Question: I would like to find local minima and local maxima of a given vector. Let's assume that the given vector is as follow:
'''
speed =
0.0002
0.0008
0.0014
0.0027
0.0037
0.0047
0.0054
0.0053
0.0053
0.0058
0.0060
0.0063
0.0062
0.0065
0.0062
0.0061
0.0060
0.0057
0.0062
0.0057
0.0053
0.0050
0.0047
0.0065
0.0049
0.0048
0.0033
0.0033
0.0041
0.0049
0.0063
0.0075
0.0085
0.0105
0.0108
0.0109
0.0105
0.0105
0.0099
0.0098
0.0099
0.0099
0.0105
0.0103
0.0112
0.0108
0.0088
0.0079
0.0066
0.0055
0.0058
0.0049
0.0049
0.0055
0.0060
0.0051
0.0055
0.0060
0.0053
0.0047
0.0058
0.0050
0.0044
0.0033
0.0022
0.0008
0.0015
0.0010
0.0011
0.0024
0.0028
0.0024
0.0016
0.0009
0.0009
0.0009
0.0015
0.0015
0.0025
0.0031
0.0030
0.0042
0.0051
0.0060
0.0065
0.0054
0.0012
0.0043
0.0059
0.0070
0.0078
0.0076
0.0082
0.0087
0.0088
0.0095
0.0101
0.0100
0.0110
0.0103
0.0111
0.0120
0.0118
0.0116
0.0115
0.0121
0.0120
0.0145
0.0107
0.0119
0.0110
0.0116
0.0102
0.0086
0.0076
0.0071
0.0055
0.0066
0.0063
0.0077
0.0052
0.0059
0.0061
0.0036
0.0047
0.0053
0.0027
0.0020
0.0011
0.0041
0.0034
0.0034
0.0019
0.0022
0.0008
0.0001
0.0007
0.0009
0.0010
0.0010
0.0001
0.0007
0.0014
0.0016
0.0016
0.0013
0.0008
0.0008
0.0005
0.0004
0.0002
0.0001
0.0004
0.0005
0.0006
0.0005
0.0006
0.0006
0.0004
0.0002
0.0000
0.0001
0.0001
0.0002
0.0003
0.0004
0.0004
0.0005
0.0007
0.0008
0.0007
0.0006
0.0005
0.0006
0.0006
0.0004
0.0002
0.0003
0.0006
0.0005
0.0005
0.0010
0.0012
0.0014
0.0020
0.0028
0.0039
0.0044
0.0061
0.0074
0.0082
0.0091
0.0102
0.0108
0.0110
0.0117
0.0128
0.0133
0.0148
0.0153
0.0155
0.0150
0.0146
0.0137
0.0130
0.0113
0.0110
0.0107
0.0112
0.0114
0.0113
0.0104
0.0101
0.0095
0.0088
0.0083
0.0076
0.0057
0.0047
0.0043
0.0046
0.0053
0.0063
0.0078
0.0070
0.0062
0.0053
0.0051
0.0055
0.0048
0.0053
0.0052
0.0055
0.0065
0.0075
0.0078
0.0081
0.0067
0.0044
0.0061
0.0047
0.0032
0.0033
0.0028
0.0019
0.0007
0.0017
0.0016
0.0025
0.0034
0.0037
0.0044
0.0039
0.0037
0.0029
0.0030
0.0025
0.0022
0.0025
0.0027
0.0028
0.0031
0.0029
0.0025
0.0025
0.0025
0.0024
0.0022
0.0021
0.0019
0.0020
0.0020
0.0016
0.0016
0.0015
0.0013
0.0011
0.0011
0.0010
0.0009
0.0008
0.0006
0.0005
0.0004
0.0002
0.0000
0.0002
0.0003
0.0004
0.0006
0.0005
0.0004
0.0003
0.0004
0.0003
0.0003
0.0004
0.0006
0.0004
0.0004
'''
when I polt this vector in Matlab using command 'plot(speed)' then I have the following figure:

How could I find the maxima and minima's of the given vector? For example, in this above picture my aim is to find the three minimums/maximums that are shown in the picture.
I have lots of such a vectors that I want to write a code for all to find local minimas and maximas as well.
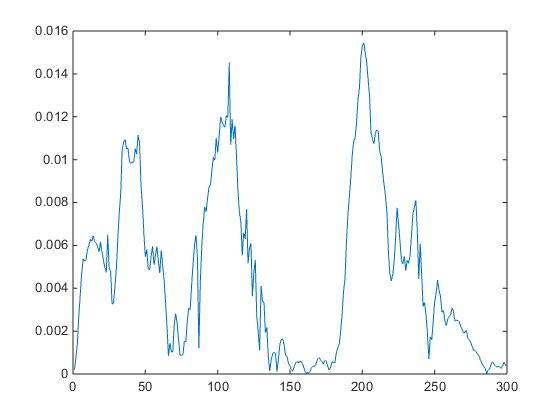
Answer: First of all you need to define what you count as extremum (maximum or minimum), i.e. which scale is considered appropriate, as your curve in reality has much more local maxima and minima than 3 or 4. Therefore looking for zero-crossings of the first derivative with 'diff' will give you a lots of spurious micro-peaks. One option is to smooth it before. However, it might be easier to resort to a standard tool.
Try <URL> from Signal Processing Toolbox.
There you can specify the scale with various parameters, such as ''MinPeakDistance'', ''MinPeakHeight'', ''Threshold'' etc.